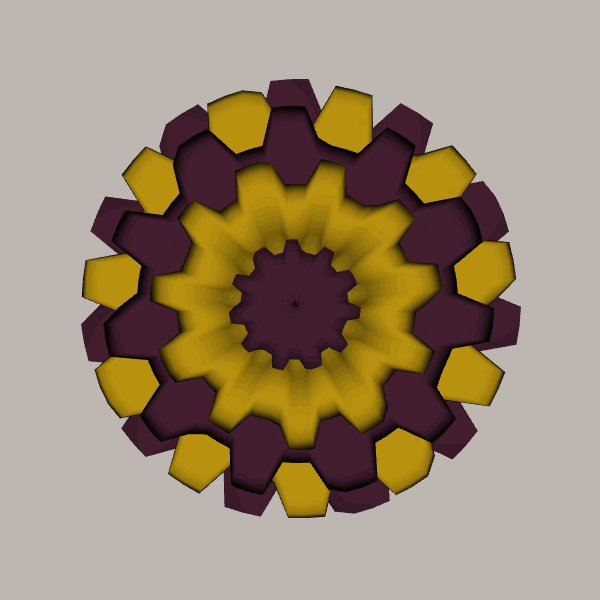
Background: light